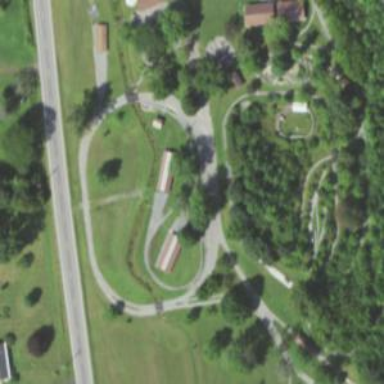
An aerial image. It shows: Miniature railway.